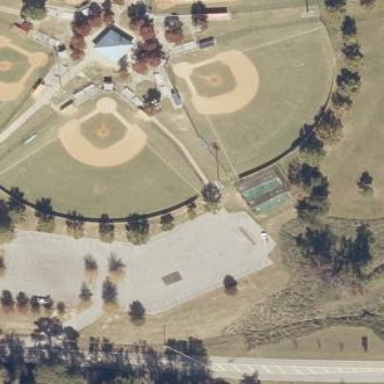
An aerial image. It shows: Baseball pitch for leisure land.